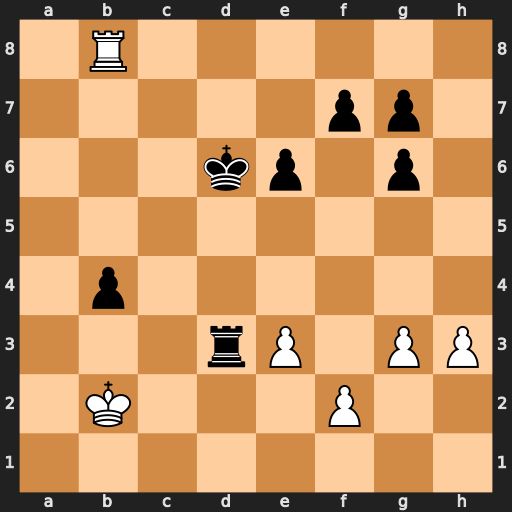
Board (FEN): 1R6/5pp1/3kp1p1/8/1p6/3rP1PP/1K3P2/8
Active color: w
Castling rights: -
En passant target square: -
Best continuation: Rd8+ Ke5 Rxd3